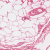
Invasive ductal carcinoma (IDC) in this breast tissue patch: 0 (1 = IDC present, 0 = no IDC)